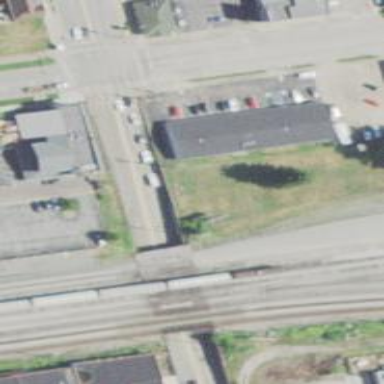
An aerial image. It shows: Rail spur service.